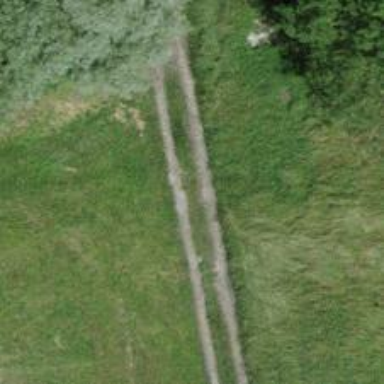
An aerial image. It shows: Agricultural track road.